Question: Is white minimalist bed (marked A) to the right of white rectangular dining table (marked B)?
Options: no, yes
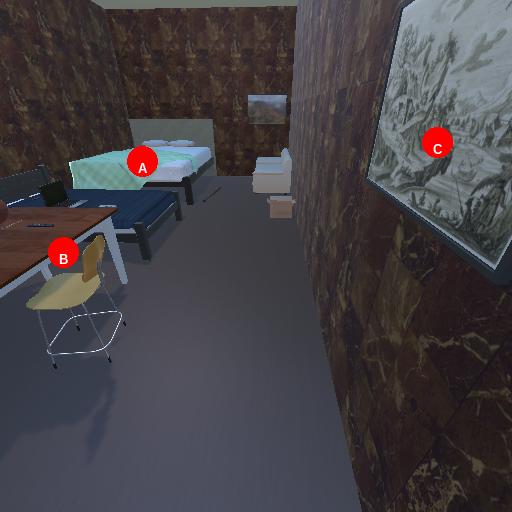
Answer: no